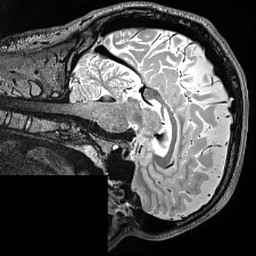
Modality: T2w
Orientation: sagittal
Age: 24
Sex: male